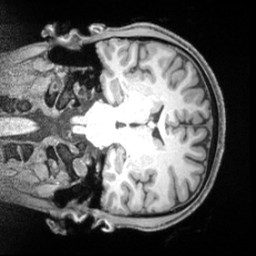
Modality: T1w
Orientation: coronal
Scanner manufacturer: siemens
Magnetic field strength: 3 T
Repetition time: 2.55 s